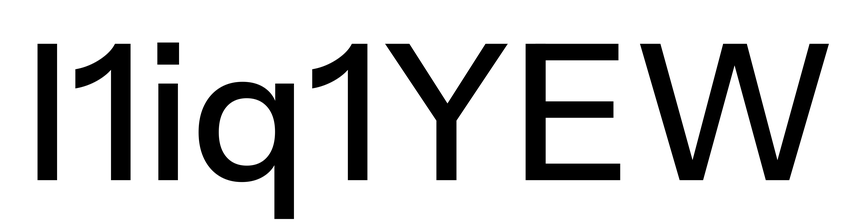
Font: InstrumentSans_Medium